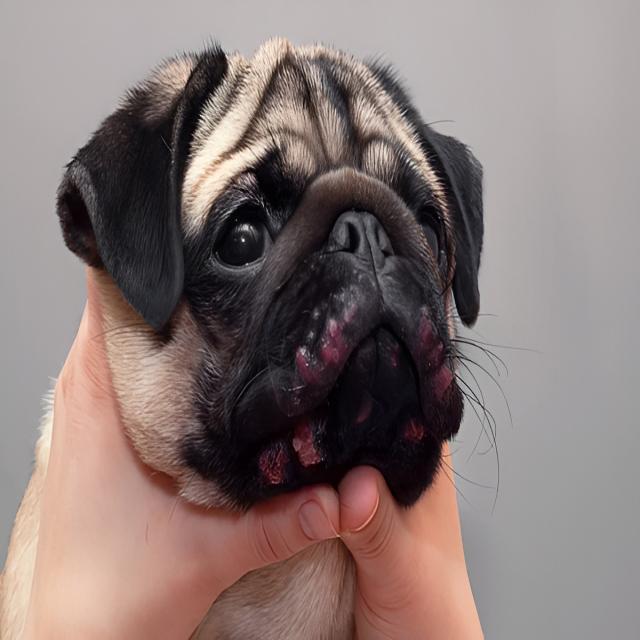
Canine dermatitis — inflammation of the skin presenting with erythema, pruritus, papules, and excoriation. May be allergic, contact, or atopic in origin.